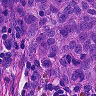
Metastatic tissue present: yes